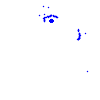
Particle: pion